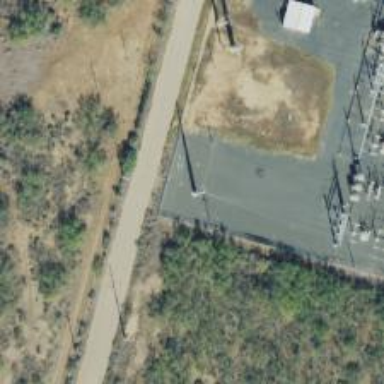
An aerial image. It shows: Power tower.